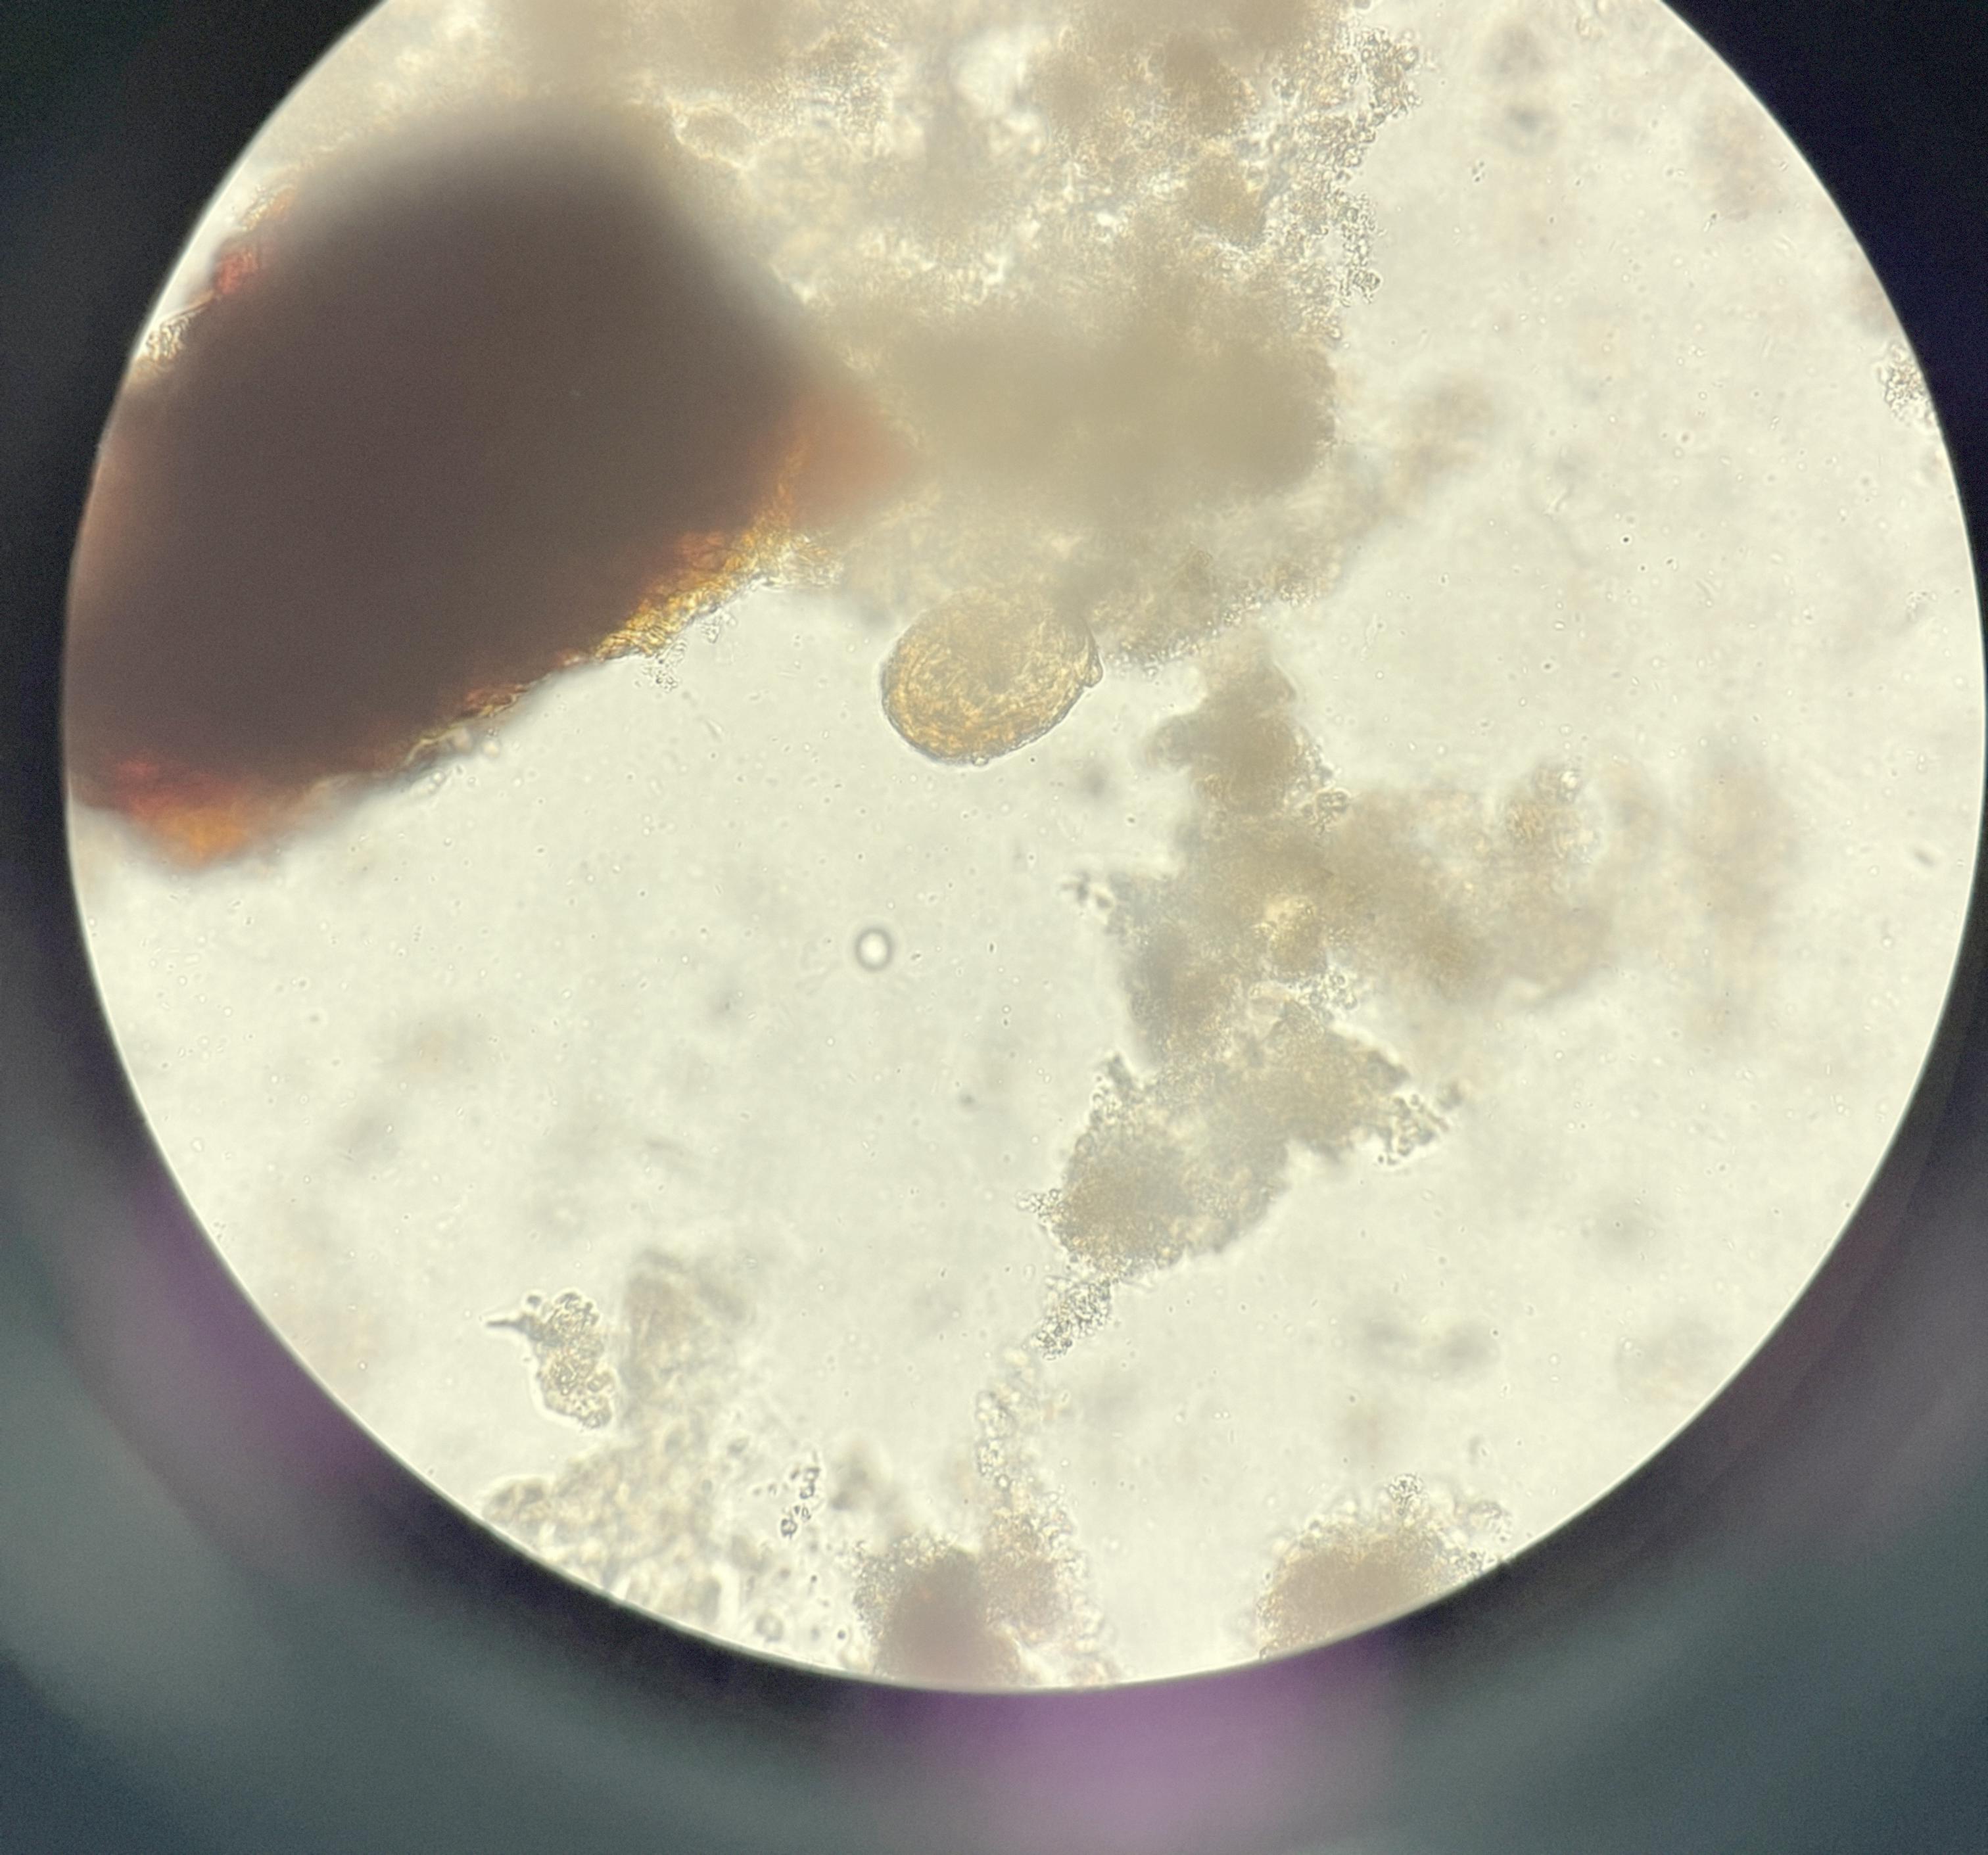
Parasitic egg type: Ascaris lumbricoides